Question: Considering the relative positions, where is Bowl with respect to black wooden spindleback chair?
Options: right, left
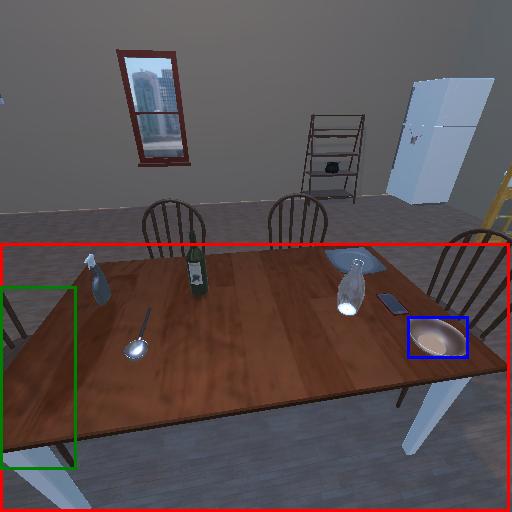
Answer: right